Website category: auto
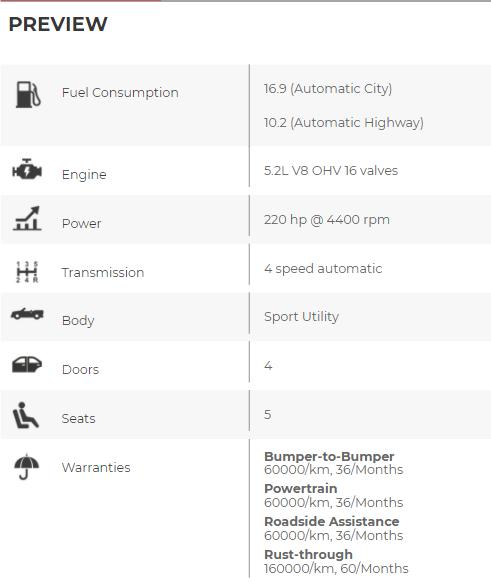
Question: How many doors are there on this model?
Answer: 4

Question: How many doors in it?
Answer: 4

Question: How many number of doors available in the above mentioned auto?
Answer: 4

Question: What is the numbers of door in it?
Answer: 4

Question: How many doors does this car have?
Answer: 4

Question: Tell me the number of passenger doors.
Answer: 4

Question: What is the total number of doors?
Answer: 4

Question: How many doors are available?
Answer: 4

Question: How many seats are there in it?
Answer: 5

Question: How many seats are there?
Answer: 5

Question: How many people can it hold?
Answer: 5

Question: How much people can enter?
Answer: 5

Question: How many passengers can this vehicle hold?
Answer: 5

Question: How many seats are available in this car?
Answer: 5

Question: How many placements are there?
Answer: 5

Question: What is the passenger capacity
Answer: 5

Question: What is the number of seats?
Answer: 5

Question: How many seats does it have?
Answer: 5

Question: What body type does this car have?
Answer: Sport Utility

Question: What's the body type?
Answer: Sport Utility

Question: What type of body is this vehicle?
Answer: Sport Utility

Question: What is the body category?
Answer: Sport Utility

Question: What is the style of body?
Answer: Sport Utility

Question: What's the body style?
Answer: Sport Utility

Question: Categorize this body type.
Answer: Sport Utility

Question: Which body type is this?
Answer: Sport Utility

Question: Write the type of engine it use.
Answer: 5.2L V8 OHV 16 valves

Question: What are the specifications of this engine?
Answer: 5.2L V8 OHV 16 valves

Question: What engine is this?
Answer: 5.2L V8 OHV 16 valves

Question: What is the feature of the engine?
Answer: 5.2L V8 OHV 16 valves

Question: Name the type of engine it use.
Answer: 5.2L V8 OHV 16 valves

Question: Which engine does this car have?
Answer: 5.2L V8 OHV 16 valves

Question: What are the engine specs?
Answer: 5.2L V8 OHV 16 valves

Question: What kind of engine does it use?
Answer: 5.2L V8 OHV 16 valves

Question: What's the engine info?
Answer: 5.2L V8 OHV 16 valves

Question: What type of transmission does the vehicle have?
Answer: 4 speed automatic

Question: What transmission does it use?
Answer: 4 speed automatic

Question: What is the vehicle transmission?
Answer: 4 speed automatic

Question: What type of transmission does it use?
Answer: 4 speed automatic

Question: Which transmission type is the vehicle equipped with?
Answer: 4 speed automatic

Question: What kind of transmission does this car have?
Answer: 4 speed automatic

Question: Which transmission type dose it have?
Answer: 4 speed automatic

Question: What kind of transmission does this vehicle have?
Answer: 4 speed automatic

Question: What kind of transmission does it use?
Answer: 4 speed automatic

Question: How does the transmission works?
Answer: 4 speed automatic

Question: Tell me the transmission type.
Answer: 4 speed automatic

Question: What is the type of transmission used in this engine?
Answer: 4 speed automatic

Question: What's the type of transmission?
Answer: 4 speed automatic

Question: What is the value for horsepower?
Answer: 220 hp @ 4400 rpm

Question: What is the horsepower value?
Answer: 220 hp @ 4400 rpm

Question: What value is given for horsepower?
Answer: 220 hp @ 4400 rpm

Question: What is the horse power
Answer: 220 hp @ 4400 rpm

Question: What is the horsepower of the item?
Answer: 220 hp @ 4400 rpm

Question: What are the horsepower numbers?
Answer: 220 hp @ 4400 rpm

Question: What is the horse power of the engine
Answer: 220 hp @ 4400 rpm

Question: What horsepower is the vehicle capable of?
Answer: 220 hp @ 4400 rpm

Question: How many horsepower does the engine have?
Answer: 220 hp @ 4400 rpm

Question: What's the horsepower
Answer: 220 hp @ 4400 rpm

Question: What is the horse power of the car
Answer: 220 hp @ 4400 rpm

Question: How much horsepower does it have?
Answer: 220 hp @ 4400 rpm

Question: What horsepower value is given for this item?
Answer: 220 hp @ 4400 rpm

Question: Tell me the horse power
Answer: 220 hp @ 4400 rpm

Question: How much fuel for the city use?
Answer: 16.9 (Automatic City)

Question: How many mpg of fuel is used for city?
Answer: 16.9 (Automatic City)